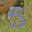
Label: 5